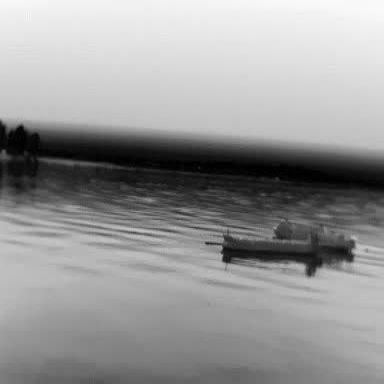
There are two objects shown in the infrared image, including a liner, and a container_ship.